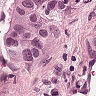
Metastatic tissue present: yes